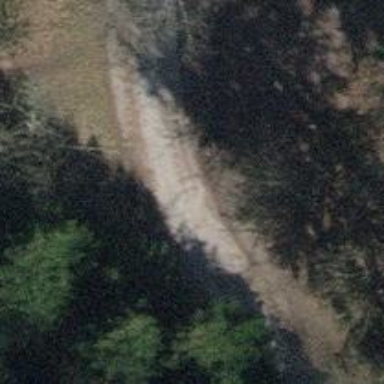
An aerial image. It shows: Emergency access point on the road.